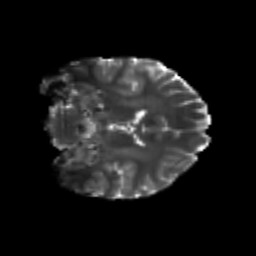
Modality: T2w
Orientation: coronal
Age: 19
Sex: male
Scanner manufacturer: siemens
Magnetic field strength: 3 T
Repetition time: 3.5 s
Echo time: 0.113 s